Question: First, sorry, I can't think if a good reproducible example at the moment, but my question I think can be answered without it.
My data involves some line graphs taken from a manually operated testing machine.
Because it's manually operated we get variable start times and thus the data is not properly "overlapped" with one another.
This was solved previously by using the following code:
'''
#import data
x <- read.csv("smoke.csv", head=T, sep=",")
#flag '0' values, remove all zero values
row_sub = apply(x, 1, function(row) all(row > 0))
y <- x[row_sub,]
'''
This worked before because of the small sample size and relatively tight timings. With more samples I'm now getting some 'clipping' in the graphs:

I'm no expert so excuse the explanation: 'row_sub' is a modified version of 'x' which only keeps rows in which ALL values are > 0
The problem with this is illustrated in the attached image <URL>.
We can see the first sample is okay because it probably took the longest to insert into the apparatus. But the operator got better throughout the test, reducing sample feeding times, leading to the extreme clipping seen in sample4.
I know I can easily do this manually by simply deleting the leading zero values for each sample, then clipping the tail end of all the data to make sure they all have equal data points. But I can't figure out how to do it in R.
Here is the data: <URL>
'''
# Check & load required packages
if (require("grid") == FALSE) install.packages("grid")
if (require("ggplot2") == FALSE) install.packages("ggplot2")
if (require("gridExtra") == FALSE) install.packages("gridExtra")
if (require("flux") == FALSE) install.packages("flux")
if (require("matrixStats") == FALSE) install.packages("matrixStats")
if (require("mgcv") == FALSE) install.packages("mgcv")
# Set working directory, read datafile
setwd("C location here")
x <- read.csv("smoke.csv", head=T, sep=",")
# Remove 'time' column
# flag '0' values, remove zero values
row_sub = apply(x, 1, function(row) all(row > 0, na.rm=TRUE))
y <- x[row_sub,]
rownames(y) <- NULL
# create time axis with appropriate length & attach to df
time <- seq(0,120, by=0.2)
time <- time[0:nrow(y)]
z <- cbind(time, y)
z <- na.omit(z)
#graph parameters
y_max <- 5.0
a.means <- rowMeans(z[,2:5])
b.means <- rowMeans(z[,6:9])
c.means <- rowMeans(z[,10:13])
d.means <- rowMeans(z[,14:17])
all.data <- cbind(z, a.means, b.means, c.means, d.means)
# Multiple plot function
#
# ggplot objects can be passed in ..., or to plotlist (as a list of ggplot objects)
# - cols: Number of columns in layout
# - layout: A matrix specifying the layout. If present, 'cols' is ignored.
#
# If the layout is something like matrix(c(1,2,3,3), nrow=2, byrow=TRUE),
# then plot 1 will go in the upper left, 2 will go in the upper right, and
# 3 will go all the way across the bottom.
#
multiplot <- function(..., plotlist=NULL, file, cols=1, layout=NULL) {
require(grid)
# Make a list from the ... arguments and plotlist
plots <- c(list(...), plotlist)
numPlots = length(plots)
# If layout is NULL, then use 'cols' to determine layout
if (is.null(layout)) {
# Make the panel
# ncol: Number of columns of plots
# nrow: Number of rows needed, calculated from # of cols
layout <- matrix(seq(1, cols * ceiling(numPlots/cols)),
ncol = cols, nrow = ceiling(numPlots/cols))
}
if (numPlots==1) {
print(plots[[1]])
} else {
# Set up the page
grid.newpage()
pushViewport(viewport(layout = grid.layout(nrow(layout), ncol(layout))))
# Make each plot, in the correct location
for (i in 1:numPlots) {
# Get the i,j matrix positions of the regions that contain this subplot
matchidx <- as.data.frame(which(layout == i, arr.ind = TRUE))
print(plots[[i]], vp = viewport(layout.pos.row = matchidx$row,
layout.pos.col = matchidx$col))
}
}
}
#calculate area under curve
a.auc <- round(auc(z$time, a.means),2)
b.auc <- round(auc(z$time, b.means),2)
c.auc <- round(auc(z$time, c.means),2)
d.auc <- round(auc(z$time, d.means),2)
# Prepare plots
a_graph <- ggplot(data=all.data, aes(time)) +
geom_point(aes(y=a1), alpha=0.1, color="indianred") +
geom_point(aes(y=a2), alpha=0.1, color="indianred1") +
geom_point(aes(y=a3), alpha=0.1, color="indianred2") +
geom_point(aes(y=a4), alpha=0.1, color="indianred3") +
geom_line(aes(y=a.means), size=1, color="indianred4") +
ggtitle("145A: Standard") +
geom_text(aes(75, 1.5, label = a.auc)) +
scale_x_continuous("Time(s)", limits=c(0,120)) +
scale_y_continuous("Smoke(%Opacity)", limits=c(0,y_max))
b_graph <- ggplot(data=all.data, aes(time)) +
geom_point(aes(y=b1), alpha=0.1, color="chartreuse") +
geom_point(aes(y=b2), alpha=0.1, color="chartreuse1") +
geom_point(aes(y=b3), alpha=0.1, color="chartreuse2") +
geom_point(aes(y=b4), alpha=0.1, color="chartreuse3") +
geom_line(aes(y=b.means), size=1, color="chartreuse4") +
ggtitle("145B: +0.5%") +
geom_text(aes(75, 1.5, label = b.auc)) +
scale_x_continuous("Time(s)", limits=c(0,120)) +
scale_y_continuous("Smoke(%Opacity)", limits=c(0,y_max))
c_graph <- ggplot(data=all.data, aes(time)) +
geom_point(aes(y=c1), alpha=0.1, color="turquoise") +
geom_point(aes(y=c2), alpha=0.1, color="turquoise1") +
geom_point(aes(y=c3), alpha=0.1, color="turquoise2") +
geom_point(aes(y=c4), alpha=0.1, color="turquoise3") +
geom_line(aes(y=c.means), size=1, color="turquoise4") +
ggtitle("145C: +1.0%") +
geom_text(aes(75, 1.5, label = c.auc)) +
scale_x_continuous("Time(s)", limits=c(0,120)) +
scale_y_continuous("Smoke(%Opacity)", limits=c(0,y_max))
d_graph <- ggplot(data=all.data, aes(time)) +
geom_point(aes(y=d1), alpha=0.1, color="indianred") +
geom_point(aes(y=d2), alpha=0.1, color="indianred1") +
geom_point(aes(y=d3), alpha=0.1, color="indianred2") +
geom_point(aes(y=d4), alpha=0.1, color="indianred3") +
geom_line(aes(y=d.means), size=1, color="indianred4") +
ggtitle("145A: Standard") +
geom_text(aes(75, 1.5, label = d.auc)) +
scale_x_continuous("Time(s)", limits=c(0,120)) +
scale_y_continuous("Smoke(%Opacity)", limits=c(0,y_max))
sample_names <- as.data.frame(c("145A", "145B", "145C", "145D"))
sample_auc <- as.data.frame(c(a.auc, b.auc, c.auc, d.auc))
sample_all <- as.data.frame(cbind(sample_names,sample_auc))
colnames(sample_all) <- c("x","y")
multiplot(a_graph, b_graph, c_graph, d_graph, cols=2)
'''
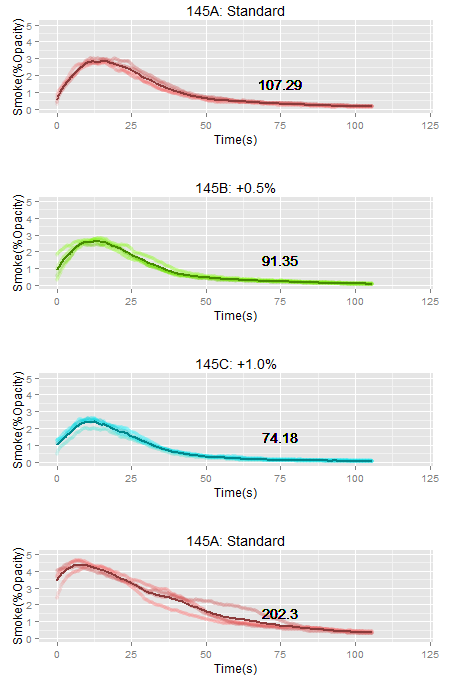
Answer: I'm still not 100% sure I understand the question but I think I understand it better.
From my understanding, the columns of your data other than are shifted forward by varying amounts with small values you don't care about at the beginning.
If this is the case, what you can do is define a threshold small value 'thresh' after which you want to consider the data as the start in each column and discard everything before that.
'''
## Untested ##
x <- lapply(x, as.numeric)
thresh <- 0.01
## store all indices until thresh is exceeded
ind2Rm <- lapply(x, function(col) 1:which(col > thresh)[1])
for(j in 2:length(x)) { # don't loop over time which is 1st column
x[[j]] <- x[[j]][-ind2Rm[[j]]] # remove these first values that don't exceed thresh
}
'''
After this, you would need to combine the data to plot back into a data frame. Since the list elements will likely be different lengths, you can combine them into a data frame by padding NA's at the end of each column. See the <URL> for one approach to do this.